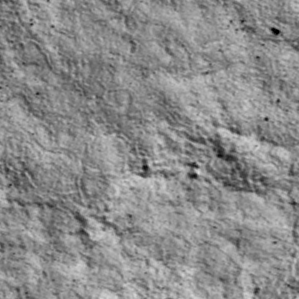
Label: non_frost